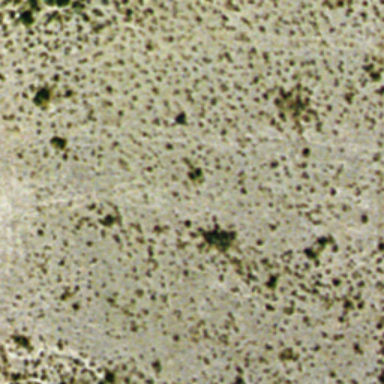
This is a chaparral .